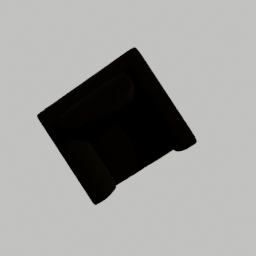
Label: furniture